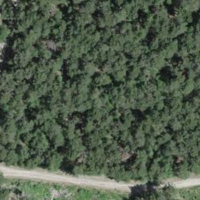
EUNIS habitat code: 43
Species observed at this site:
Ononis natrix
Lophophanes cristatus
Periparus ater